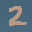
Label: 2